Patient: sex F, age 27
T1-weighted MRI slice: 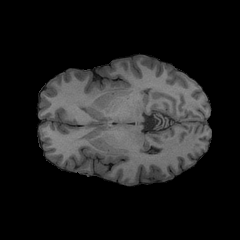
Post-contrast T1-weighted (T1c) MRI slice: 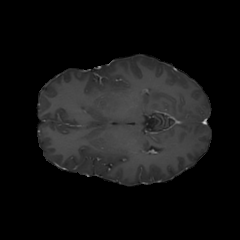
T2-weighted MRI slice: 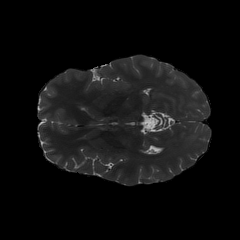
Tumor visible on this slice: no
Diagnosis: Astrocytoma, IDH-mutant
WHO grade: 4